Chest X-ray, AP view. Patient: 51 years old, sex M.
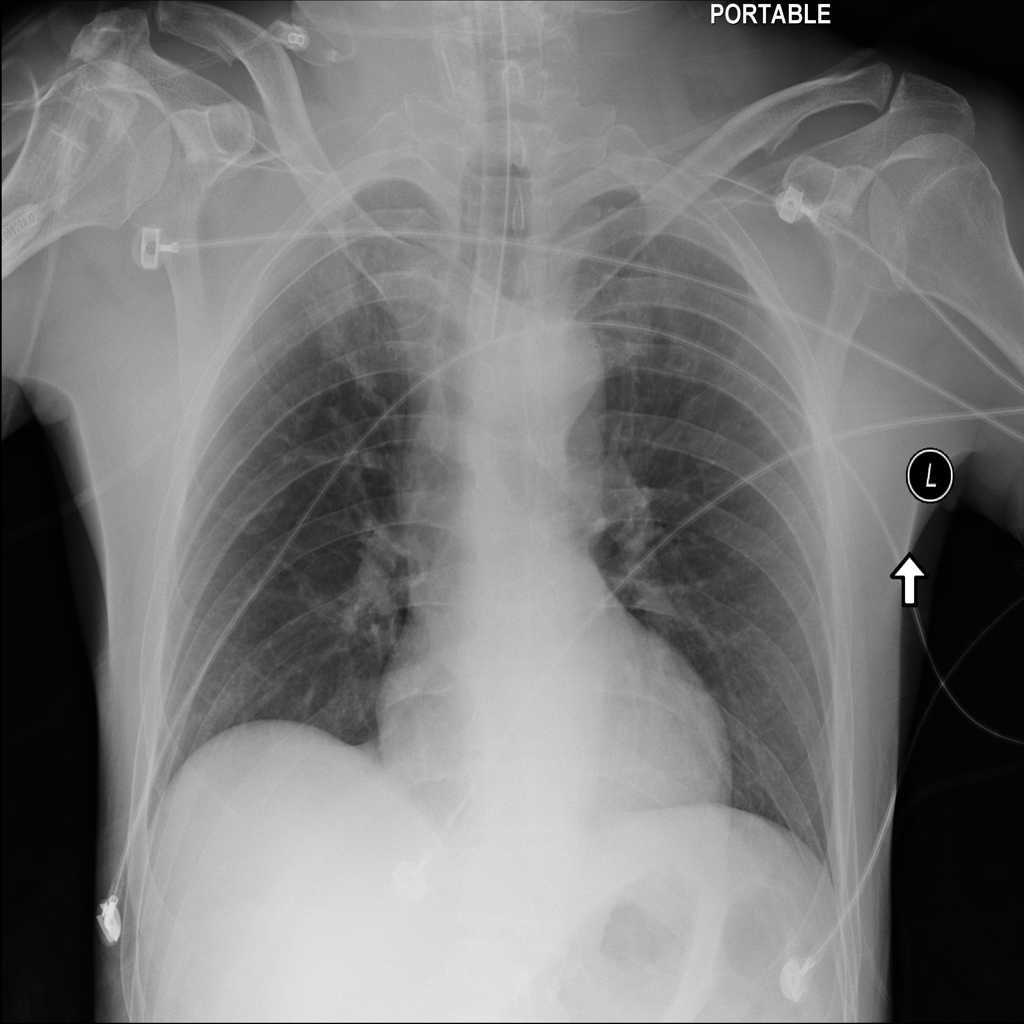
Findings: No Finding